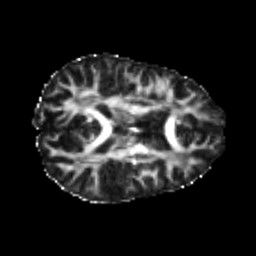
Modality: FA
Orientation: axial
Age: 21
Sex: female
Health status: healthy
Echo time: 0.074 s